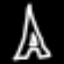
Label: The Eiffel Tower